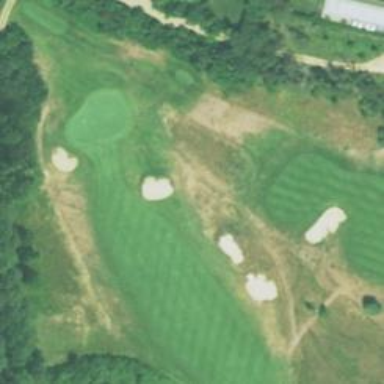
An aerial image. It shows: View of golf hole.